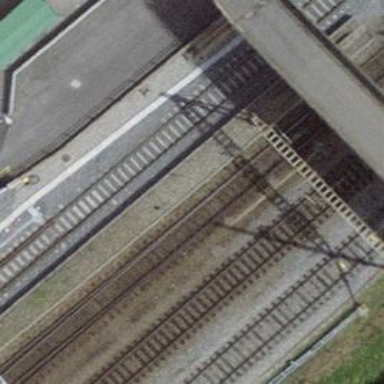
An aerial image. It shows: Railway switch.